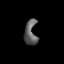
Tissue: lung
Cell type: Epithelial cells
Senescence score: 0.1221
Nuclear area (px): 306
Mean DAPI intensity: 93.536